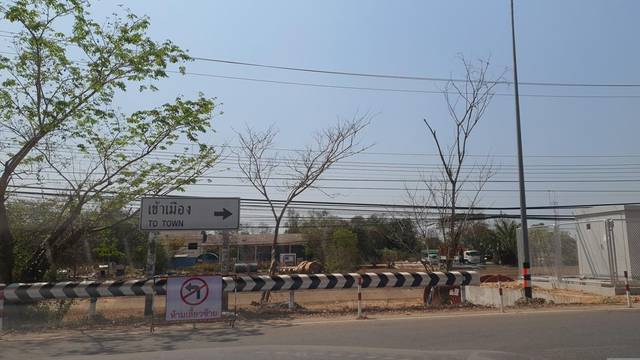
Region: Thailand
Coordinates: 17.385, 102.777